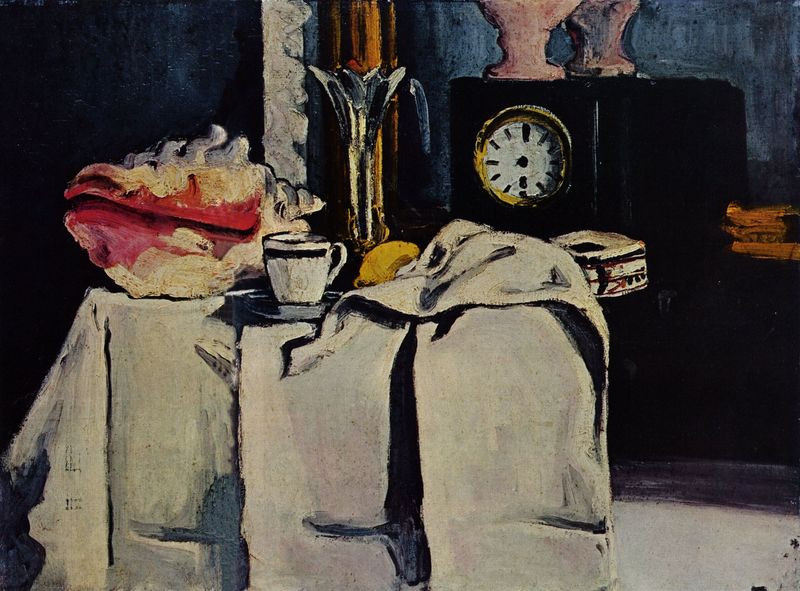
Titel: Die schwarze Marmoruhr
Künstler: Paul Cézanne
Standort: Athen
Institution: Sammlung Niarchos
Schlagwörter: blau, dunkel, gemälde, schatten, weiß, cezanne, gelb, impressionismus, ausschnitt, braun, glas, grau, hut, mund, orange, raum, schwarz, tisch, zimmer, rot, tuch, beige, wand, falten, schale, innenraum, niederlande, spiegel, tischdecke, tischtuch, morgen, gold, interieur, stoff, decke, lippen, rosa, henkel, stilleben, stillleben, vase, topf, bücher, ruhe, schrank, modern, tag, essen, dunkelblau, falte, tapete, impressionistisch, ziffern, kerze, uhr, tasse, vasen, faltenwurf, laken, erotisch, pink, fleisch, stileben, vanitas, gefäß, expressionistisch, glasvase, untertasse, zeitung, hell-dunkel, zitrusfrucht, beckmann, kerzenständer, standuhr, öffnung, krüge, paul cezanne, muschel, zitrone, aschenbecher, zifferblatt, ziffernblatt, ränder, aquarel, urh, konserve, früh, frühe, citrone, zitron, espressotasse, s, beginnt, mussel, euhr